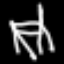
Label: chair